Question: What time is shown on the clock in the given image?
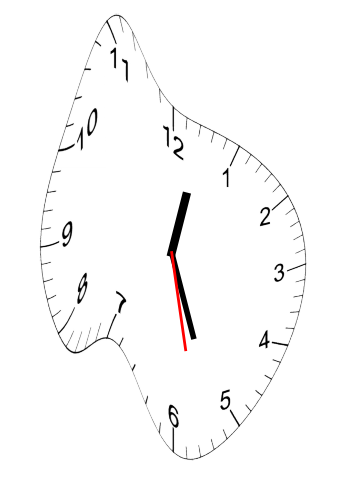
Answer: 12:26:28